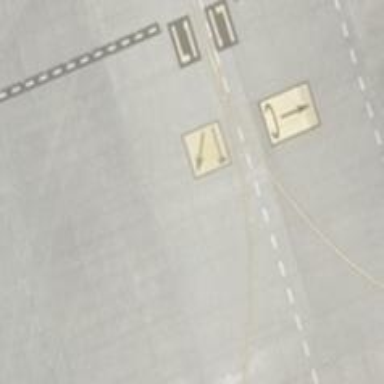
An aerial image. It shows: Taxiway at the airport with concrete surface.